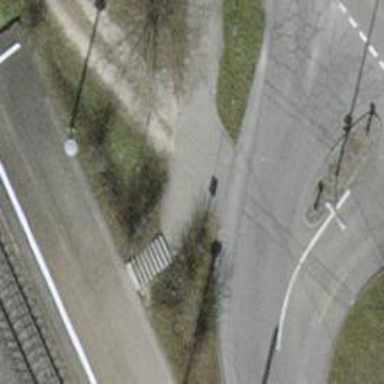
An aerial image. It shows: Asphalt steps along the road.